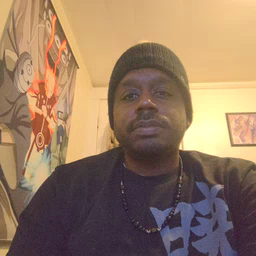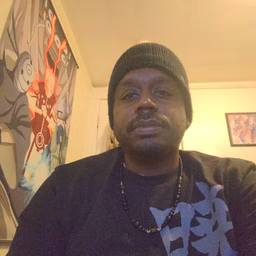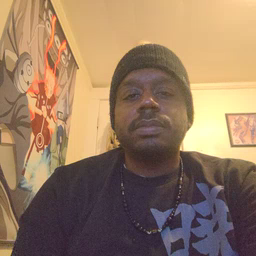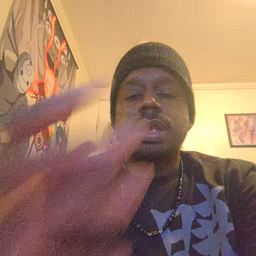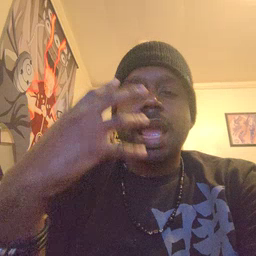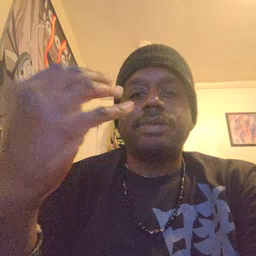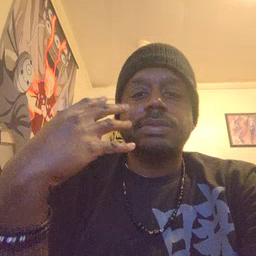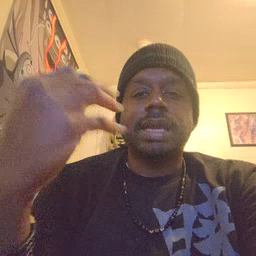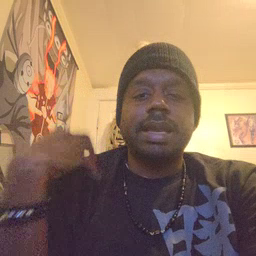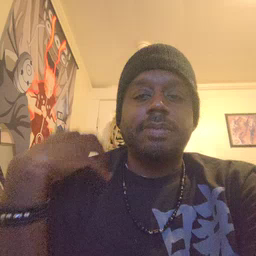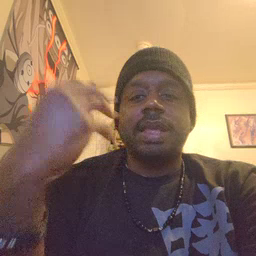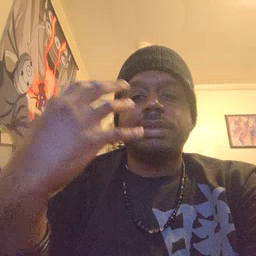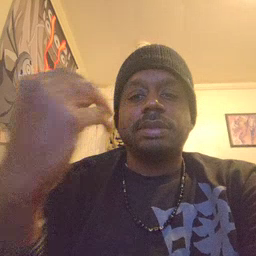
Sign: outside